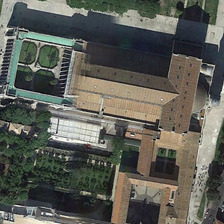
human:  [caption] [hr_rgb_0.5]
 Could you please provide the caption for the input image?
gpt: the houses of the church are arranged tidy .

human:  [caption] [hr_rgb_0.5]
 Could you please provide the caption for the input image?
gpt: the houses of the church are arranged tidy .

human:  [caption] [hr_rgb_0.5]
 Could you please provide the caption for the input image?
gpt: many green trees are near a church .

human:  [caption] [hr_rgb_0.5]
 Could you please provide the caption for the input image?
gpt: many green trees are near a church .

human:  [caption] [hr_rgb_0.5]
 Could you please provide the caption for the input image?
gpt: many green trees are near a church .